Question: in my iOS app I try to populate a core data store the first time the app is executed. I am using following code in my AppDelegate.m file, I will show as example how I am creating one object of the entity:
'''
//creating new managedObject
NSManagedObject *favoriteThing = [NSEntityDescription insertNewObjectForEntityForName:@"FavoriteThing" inManagedObjectContext:[self managedObjectContext]];
//extracting year,month and day from current date
todayDate = [NSDate date];
NSCalendar* calendar = [NSCalendar currentCalendar];
NSDateComponents* components = [calendar components:NSYearCalendarUnit|NSMonthCalendarUnit|NSDayCalendarUnit|NSHourCalendarUnit|NSMinuteCalendarUnit fromDate:todayDate]; // Get necessary date components
//converting components
NSNumber *yearBuscado = [NSNumber numberWithLong:[components year]];
NSNumber *mesBuscado = [NSNumber numberWithLong:[components month]];
NSNumber *diaBuscado = [NSNumber numberWithLong:[components day]];
//populating managedObject
[favoriteThing setValue:@"If done, swipe to right " forKey:@"thingName"];//String
[favoriteThing setValue:[NSNumber numberWithInt:10] forKey:@"displayOrder"];//Integer32
[favoriteThing setValue:[NSNumber numberWithInt:yearBuscado] forKey:@"todoYear"];//Integer32
[favoriteThing setValue:[NSNumber numberWithInt:mesBuscado] forKey:@"todoMonth"];//Integer32
[favoriteThing setValue:[NSNumber numberWithInt:diaBuscado] forKey:@"todoDay"];//Integer32
[favoriteThing setValue:@"Urgent" forKey:@"urgent"];//String
[favoriteThing setValue:@"Yellow" forKey:@"color"];//String
[favoriteThing setValue:@"Not deleted" forKey:@"isSemiDeleted"];//String
[favoriteThing setValue:@"Not done" forKey:@"isDone"];//String
'''
This is what is stored after launching the app the first time (extracted from SQLite manager):

What I need is to store the expected values for today (2014-01-04):
'''
todoYear = 2014
todoMonth = 1
todoDay = 4
'''
These three attributes are from type 'Integer 32'
What am I doing wrong?
Thank you for your time.
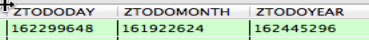
Answer: You are mistakenly calling 'numberWithInt' with a NSNumber object, instead call setValue directly with that NSNumber
'''
todayDate = [NSDate date];
NSCalendar* calendar = [NSCalendar currentCalendar];
NSDateComponents* components = [calendar components:NSYearCalendarUnit|NSMonthCalendarUnit|NSDayCalendarUnit|NSHourCalendarUnit|NSMinuteCalendarUnit fromDate:todayDate]; // Get necessary date components
//converting components
NSNumber *yearBuscado = [NSNumber numberWithInteger:[components year]];
NSNumber *mesBuscado = [NSNumber numberWithInteger:[components month]];
NSNumber *diaBuscado = [NSNumber numberWithInteger:[components day]];
[favoriteThing setValue:yearBuscado forKey:@"todoYear"];//Integer32
[favoriteThing setValue:mesBuscado forKey:@"todoMonth"];//Integer32
[favoriteThing setValue:diaBuscado forKey:@"todoDay"];//Integer32
'''
Also, you can generate the Model Classes from CoreData Model. So that you can set values to a 'NSManagedObject' through 'Properties' instead of doing Key-Value Coding.
Like
'''
FavoriteThing *favoriteThing = [NSEntityDescription insertNewObjectForEntityForName:@"FavoriteThing" inManagedObjectContext:[self managedObjectContext]];
[favoriteThing setBuscado: yearBuscado];
'''